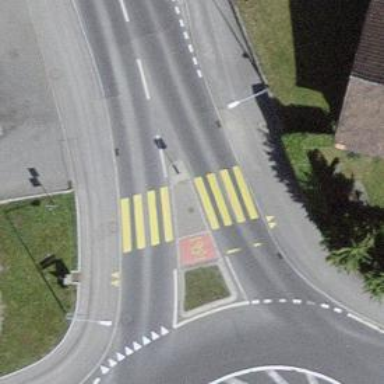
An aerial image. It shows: Uncontrolled road crossing with pedestrian island.